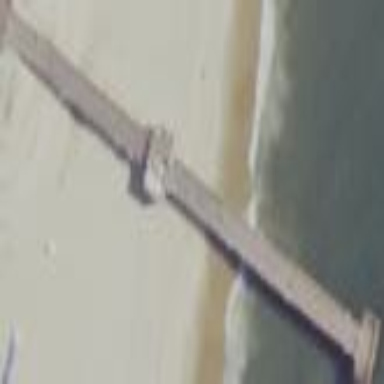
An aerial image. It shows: Man-made pier.